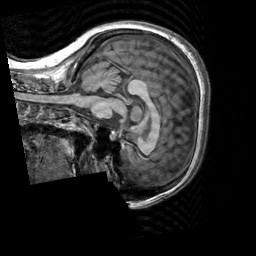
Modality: T1w
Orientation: sagittal
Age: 22
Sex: female
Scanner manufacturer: siemens
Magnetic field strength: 3 T
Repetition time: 2.3 s
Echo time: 0.00303 s